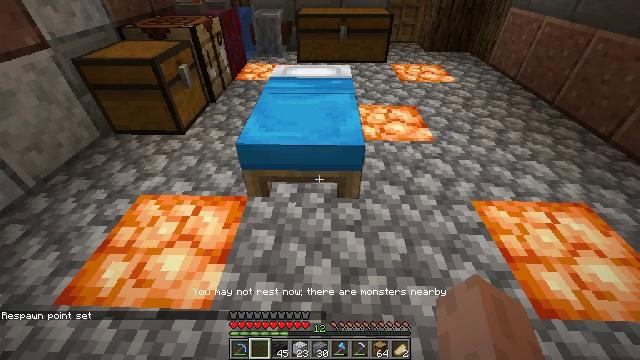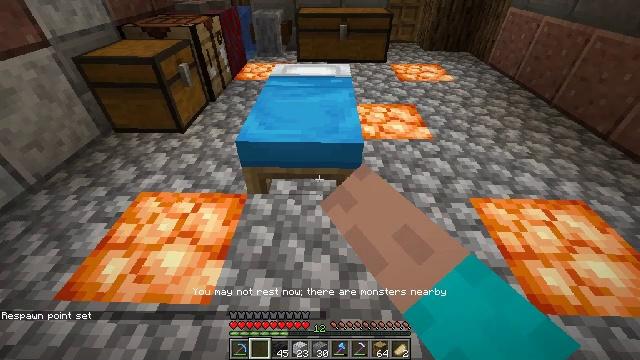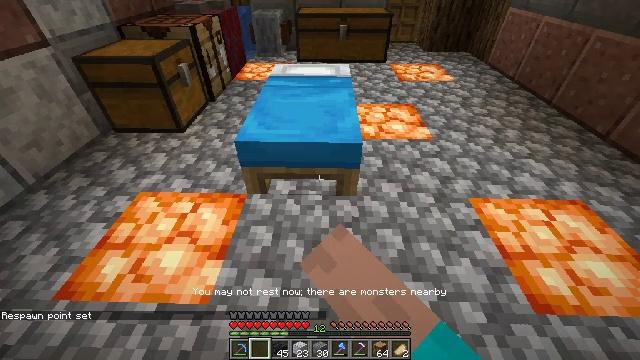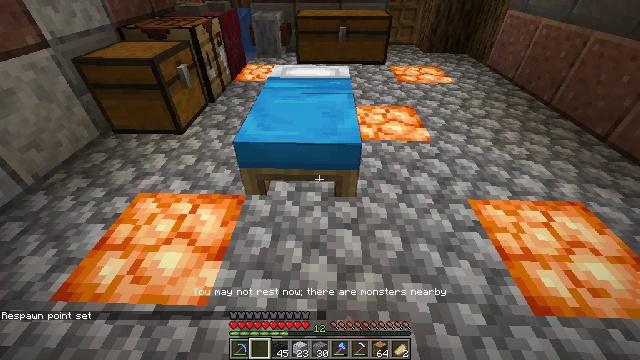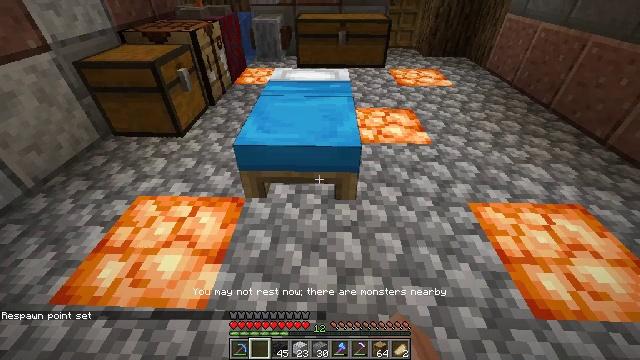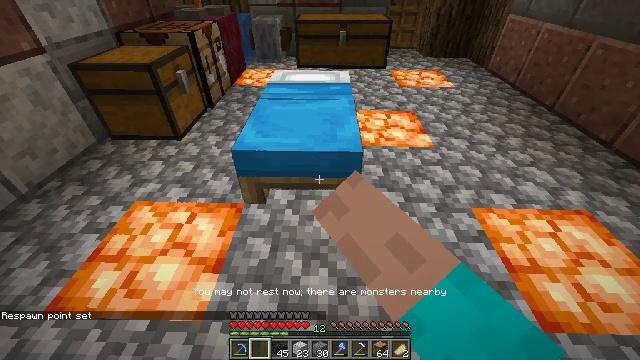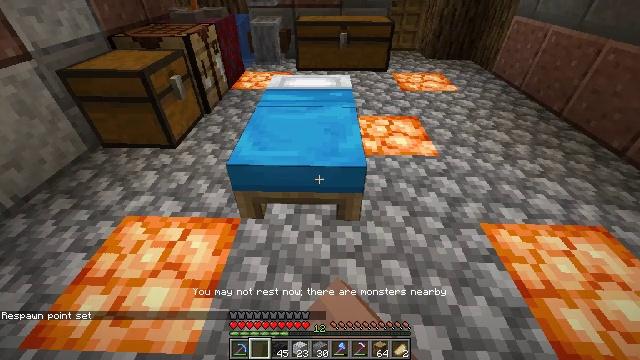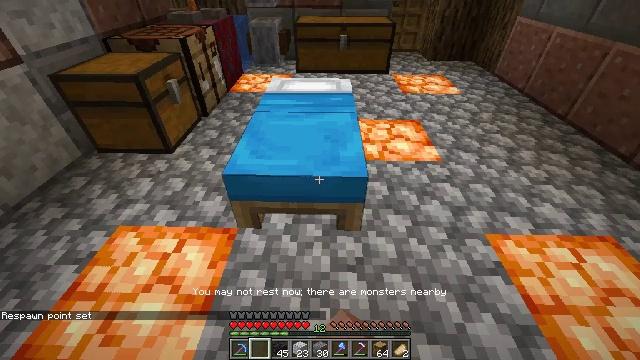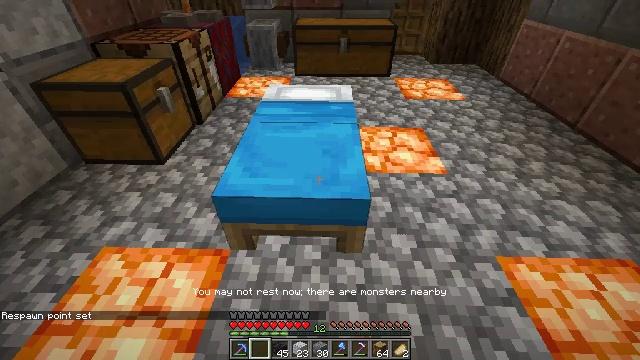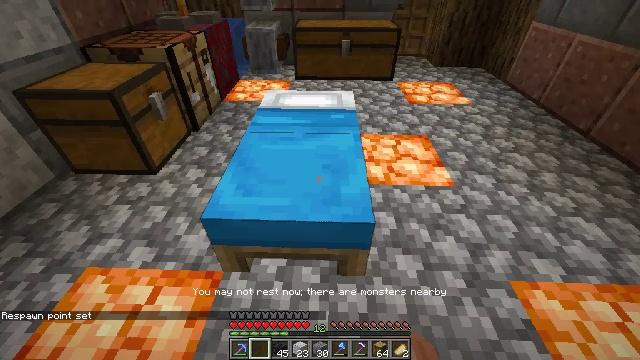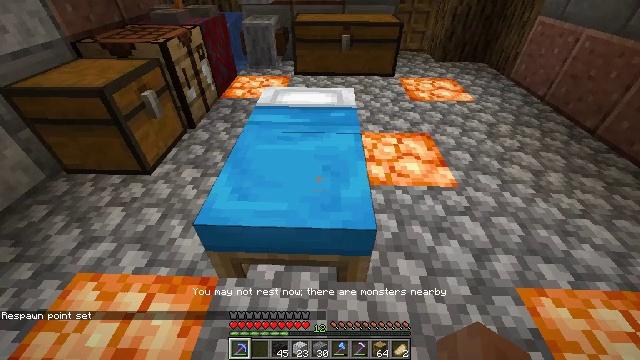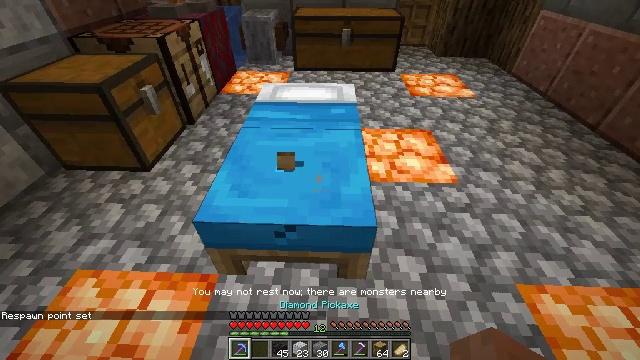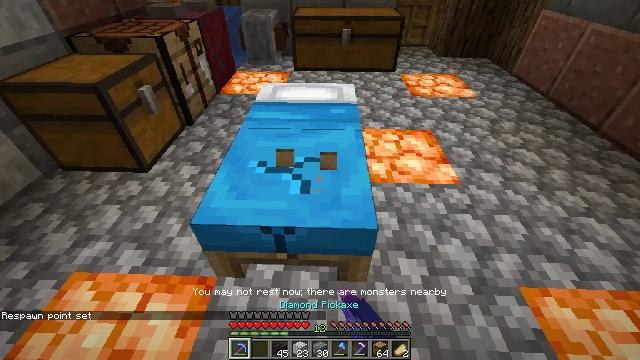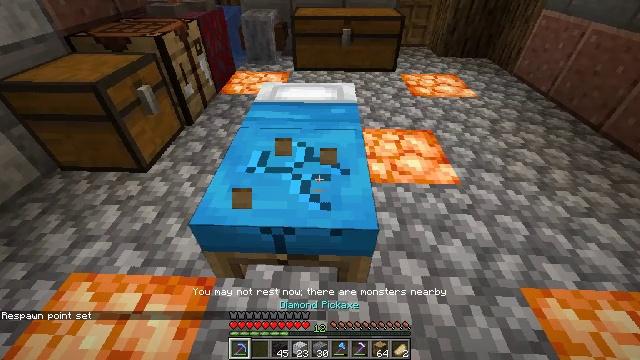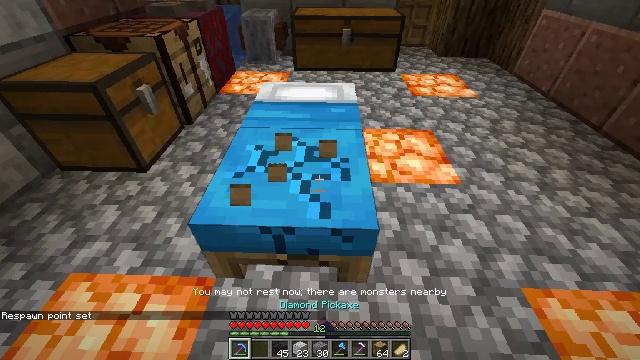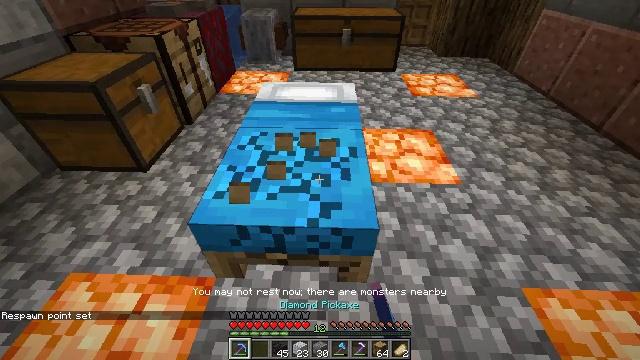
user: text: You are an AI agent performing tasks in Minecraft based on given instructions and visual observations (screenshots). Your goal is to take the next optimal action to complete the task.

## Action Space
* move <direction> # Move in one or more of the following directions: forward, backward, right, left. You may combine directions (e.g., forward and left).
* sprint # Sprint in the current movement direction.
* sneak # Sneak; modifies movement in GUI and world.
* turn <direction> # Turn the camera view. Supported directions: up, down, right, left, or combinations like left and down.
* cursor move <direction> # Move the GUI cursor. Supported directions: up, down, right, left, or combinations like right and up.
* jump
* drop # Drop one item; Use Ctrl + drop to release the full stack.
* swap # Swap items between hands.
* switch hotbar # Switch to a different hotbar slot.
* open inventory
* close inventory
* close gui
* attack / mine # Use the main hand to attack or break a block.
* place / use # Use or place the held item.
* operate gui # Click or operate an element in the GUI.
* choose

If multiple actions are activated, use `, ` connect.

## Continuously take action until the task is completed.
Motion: motion action
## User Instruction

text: Collect the light blue bed.
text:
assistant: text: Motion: move back, use / place
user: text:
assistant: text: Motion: use / place
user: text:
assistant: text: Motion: no_op
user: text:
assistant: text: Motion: no_op
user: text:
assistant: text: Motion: move forward
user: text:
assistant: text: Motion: move forward
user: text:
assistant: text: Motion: move forward
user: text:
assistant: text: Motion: move forward
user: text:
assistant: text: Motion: no_op
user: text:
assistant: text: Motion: turn down, switch to hotbar 1
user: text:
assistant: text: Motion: attack / mine, switch to hotbar 1
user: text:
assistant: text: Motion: attack / mine, switch to hotbar 1
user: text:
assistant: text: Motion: attack / mine
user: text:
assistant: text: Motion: attack / mine
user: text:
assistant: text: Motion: attack / mine
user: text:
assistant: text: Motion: attack / mine
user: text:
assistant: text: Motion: attack / mine
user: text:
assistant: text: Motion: attack / mine
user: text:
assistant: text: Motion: attack / mine
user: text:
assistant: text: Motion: attack / mine
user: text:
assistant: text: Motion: attack / mine